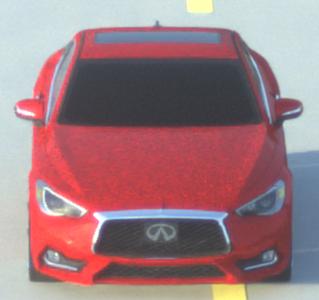
Make: Infiniti
Model: Q60 2.0t
Detailed model: Q60 (V37)
Model produced from: 2016/10
Model produced until: 2018/08
Doors: 2
Color: red
Road condition: dry road
Daytime: sunrise or sunset
Contrast: low contrast